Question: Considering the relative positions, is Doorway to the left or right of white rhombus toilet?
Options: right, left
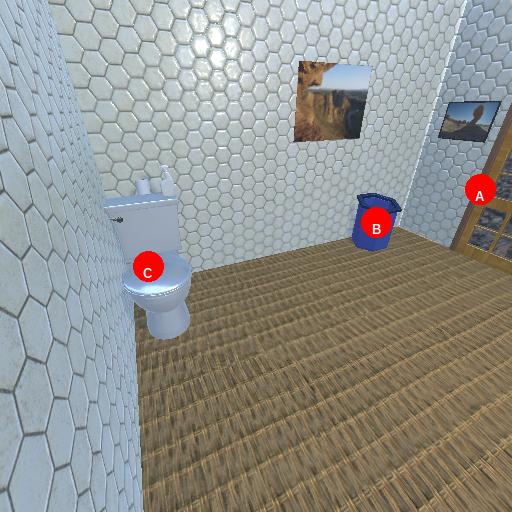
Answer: right